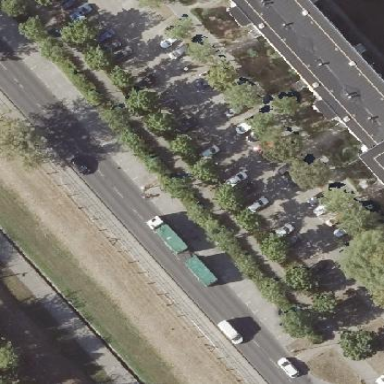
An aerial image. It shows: Parking available on the street side.